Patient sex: M
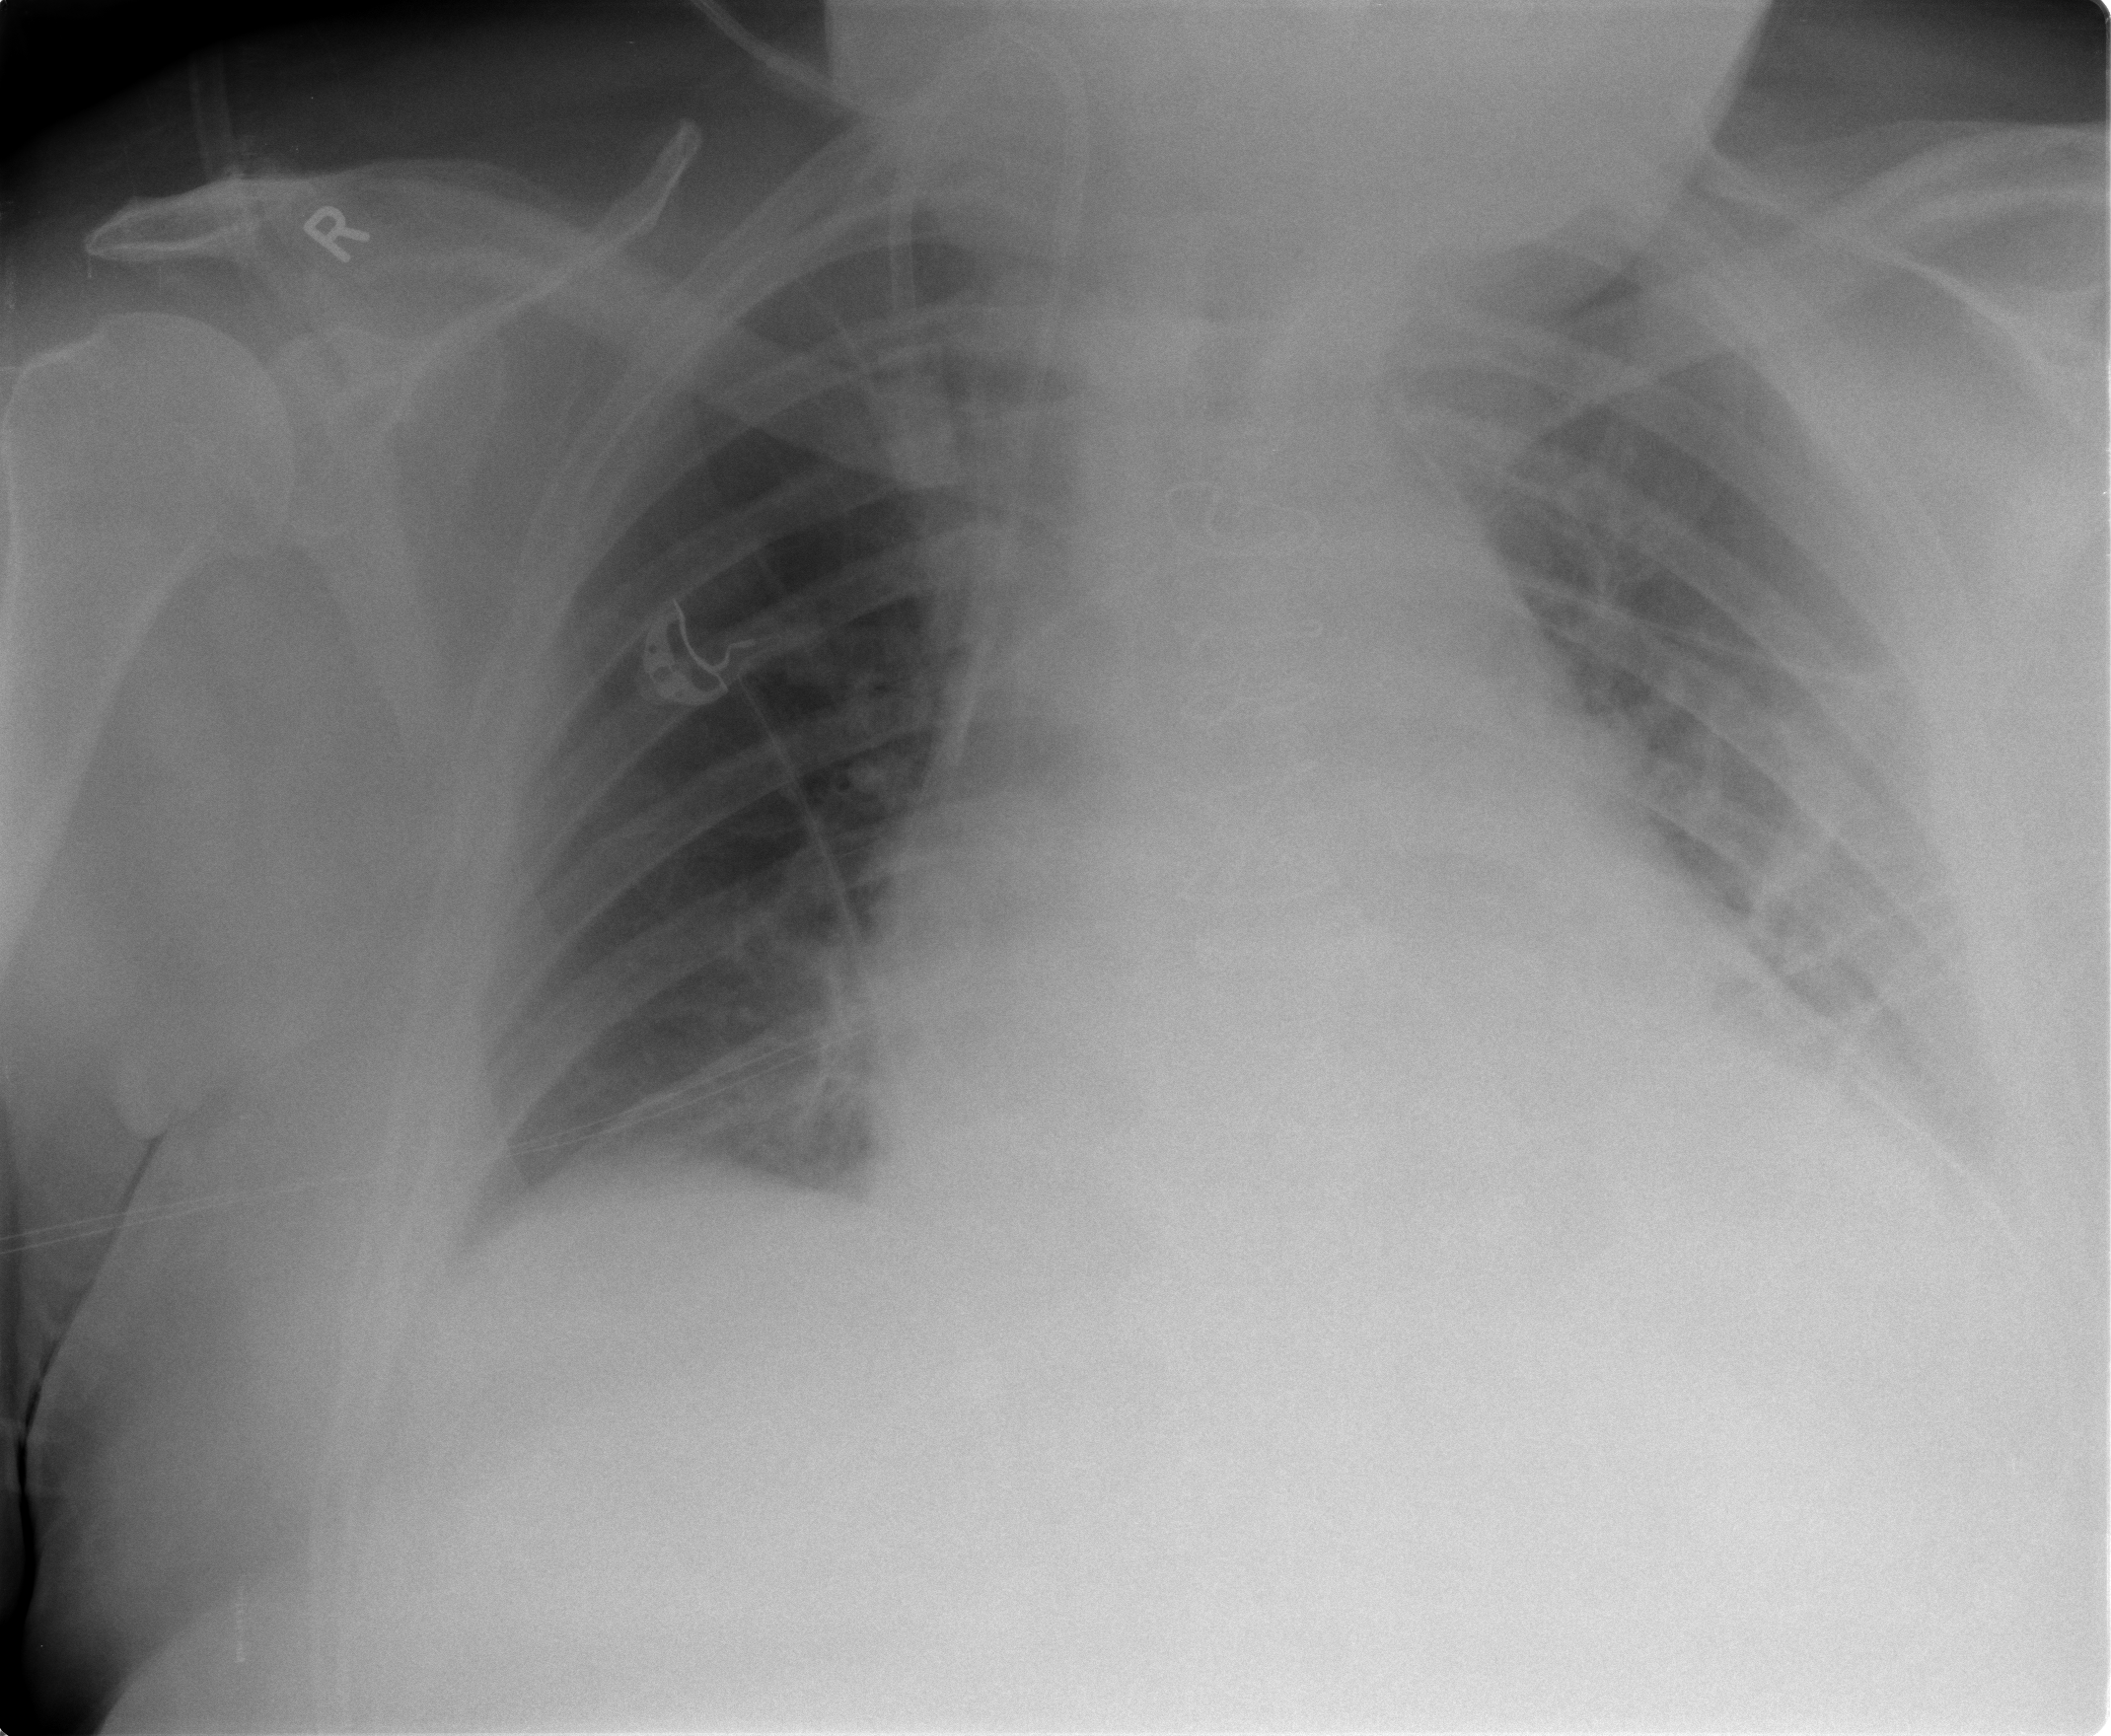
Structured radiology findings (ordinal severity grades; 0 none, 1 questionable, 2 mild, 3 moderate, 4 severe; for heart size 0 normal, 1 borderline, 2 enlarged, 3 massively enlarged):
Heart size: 2
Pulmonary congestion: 0
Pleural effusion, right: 0
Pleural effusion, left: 2
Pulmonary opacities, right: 0
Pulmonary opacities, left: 0
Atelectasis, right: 0
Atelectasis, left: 2